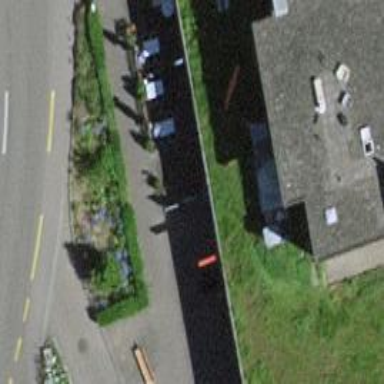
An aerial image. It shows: Cafe.